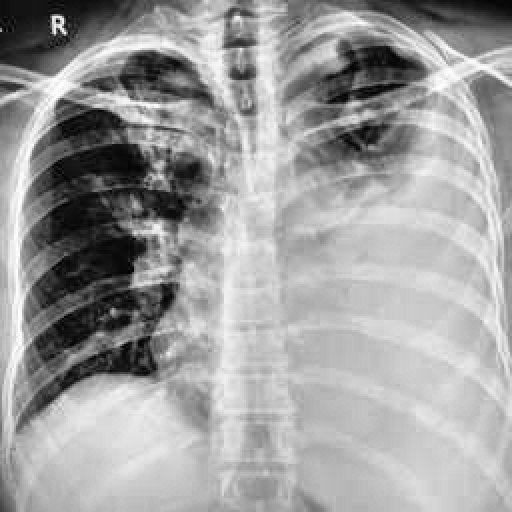
Finding: TUBERCULOSIS